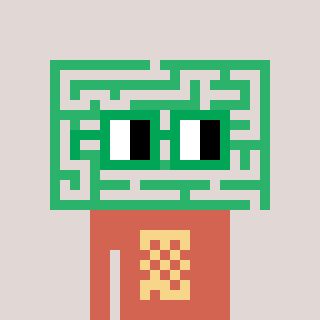
a pixel art character with square green glasses, a maze-shaped head and a peachy-colored body on a warm background